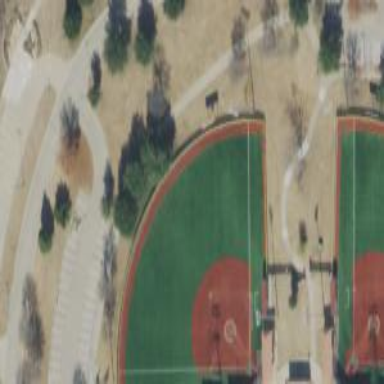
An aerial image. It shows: Artificial turf baseball pitch used for leisure sports.